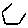
Label: hexagon